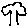
Label: tree